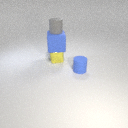
small gray rubber cylinder above large blue rubber cube